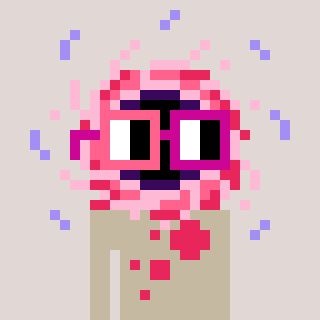
a pixel art character with square pink and red glasses, a blackhole-shaped head and a bege-colored body on a warm background